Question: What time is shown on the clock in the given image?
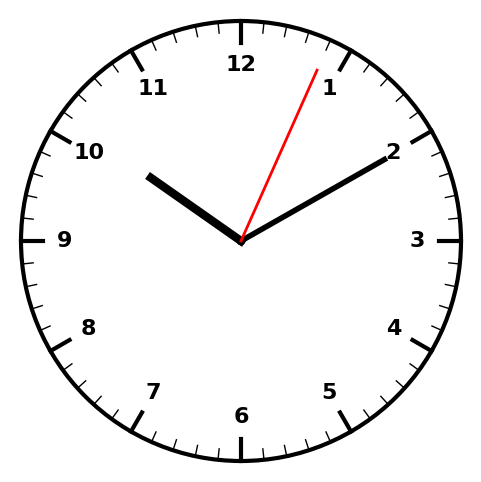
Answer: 10:10:04